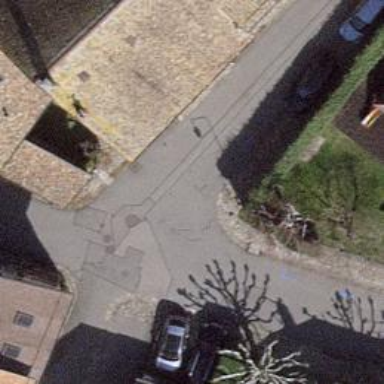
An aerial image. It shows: Asphalt road designated as living street.